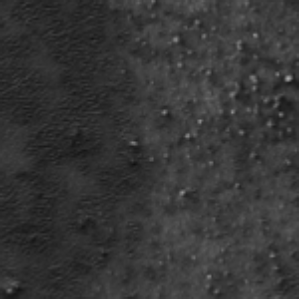
Label: frost